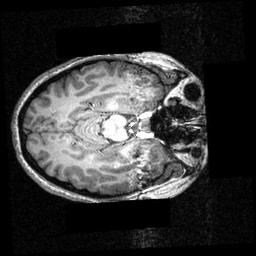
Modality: T1w
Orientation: axial
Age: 16
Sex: female
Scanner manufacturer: siemens
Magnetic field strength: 3.951 T
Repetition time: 1.5 s
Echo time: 0.00335 s